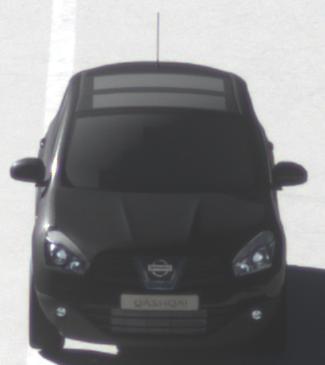
Make: Nissan
Model: Qashqai 1.6
Detailed model: Qashqai (J10)
Model produced from: 2010/03
Model produced until: 2010/08
Doors: 5
Color: black
Road condition: dry road
Daytime: morning or afternoon
Contrast: high contrast